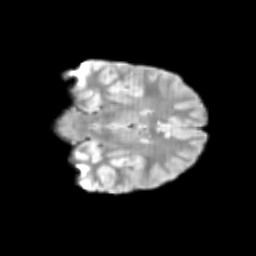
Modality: T2w
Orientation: coronal
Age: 10
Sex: male
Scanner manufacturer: siemens
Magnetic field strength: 3 T
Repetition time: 3.8 s
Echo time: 0.07 s